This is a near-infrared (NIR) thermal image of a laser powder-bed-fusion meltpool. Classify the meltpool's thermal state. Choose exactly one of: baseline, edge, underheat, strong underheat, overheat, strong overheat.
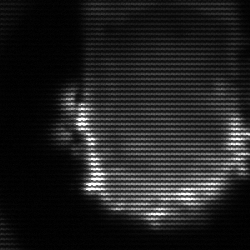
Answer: baseline